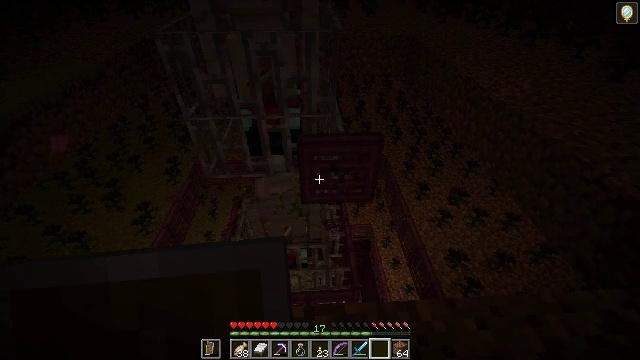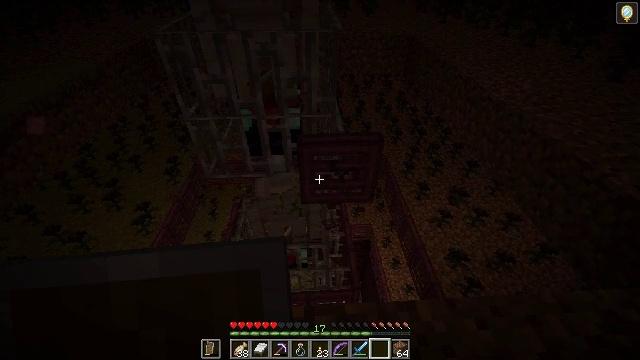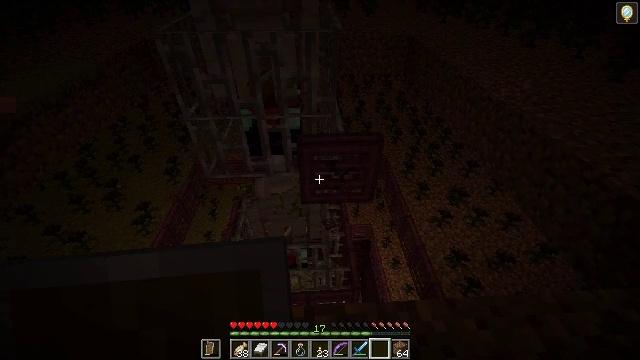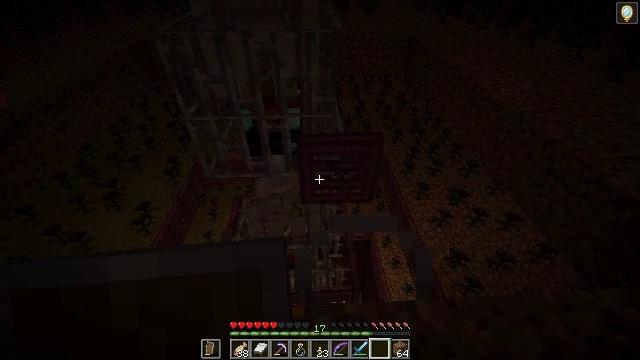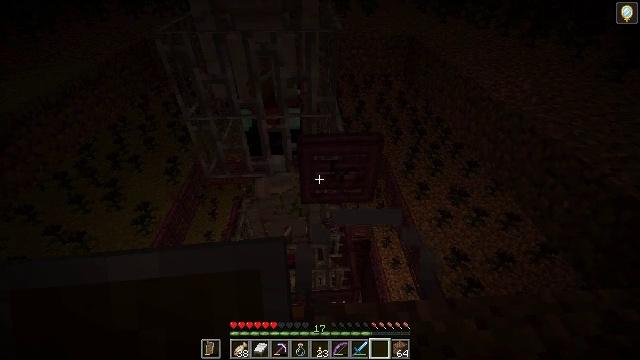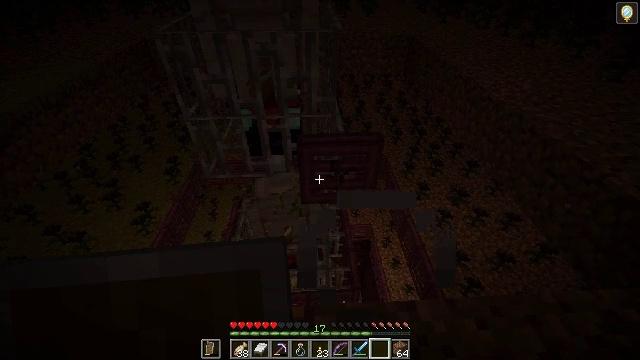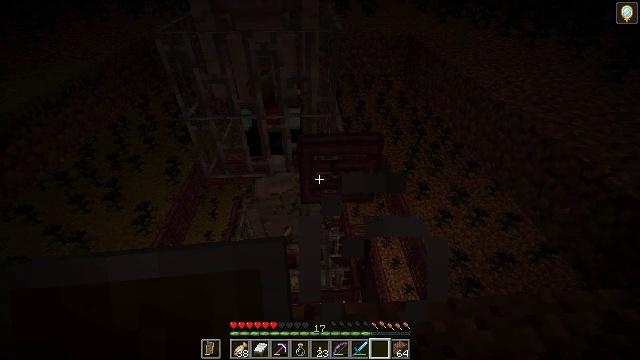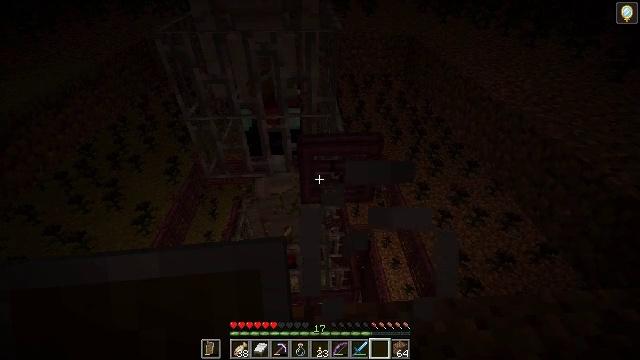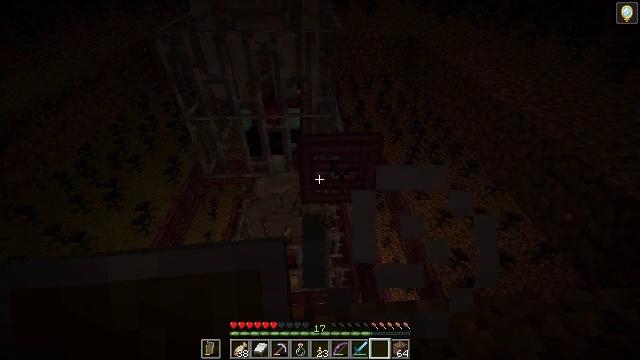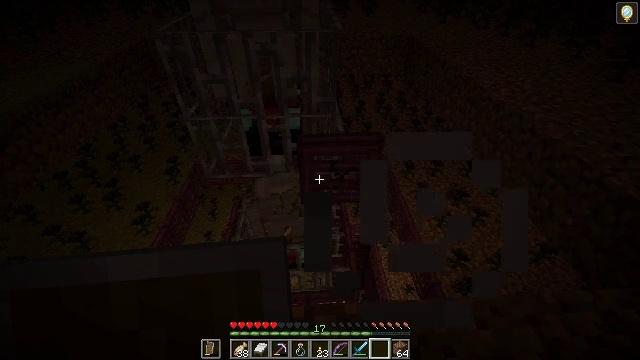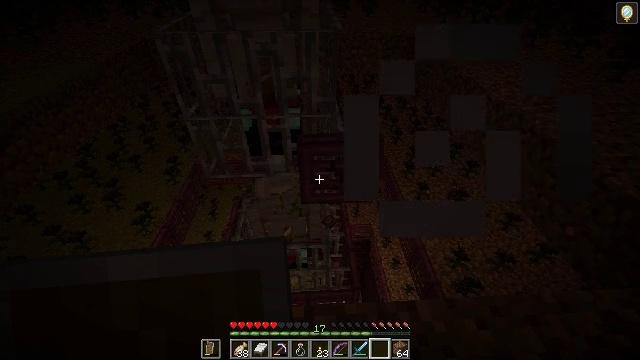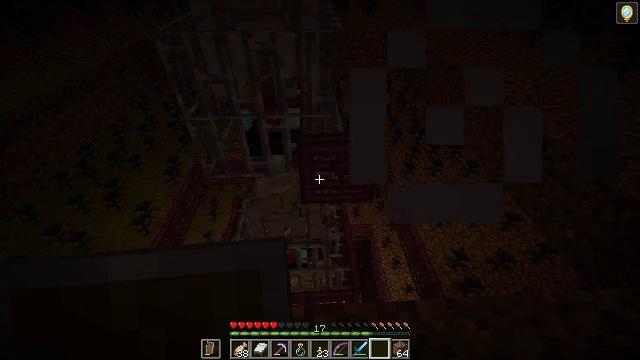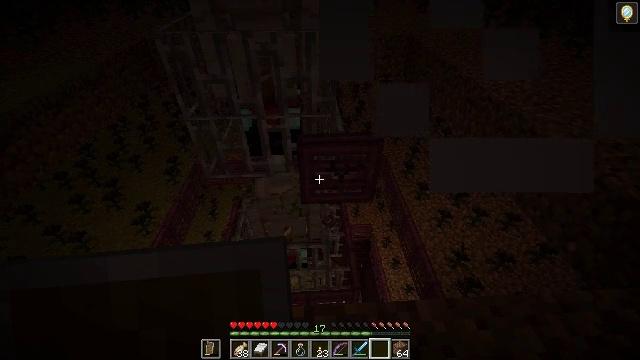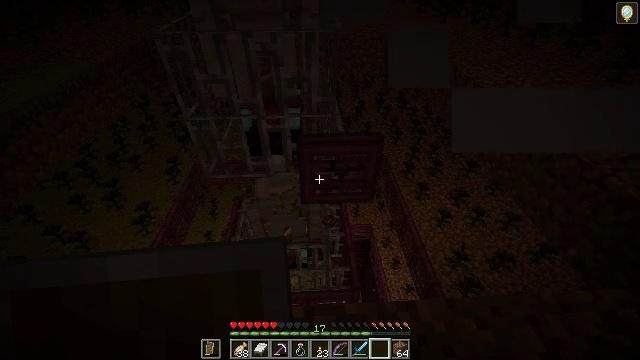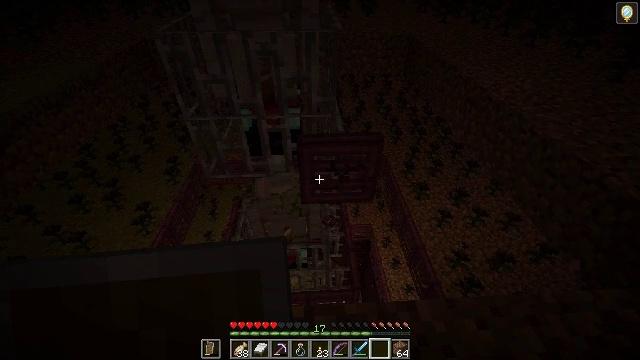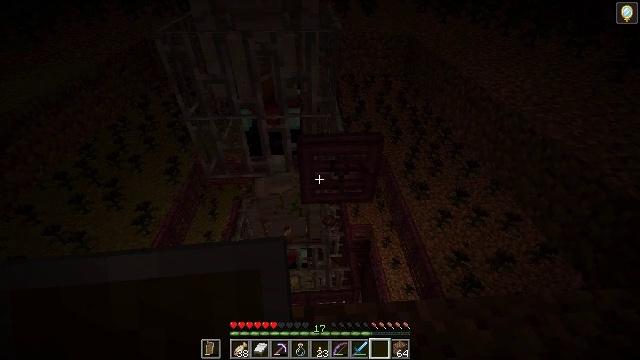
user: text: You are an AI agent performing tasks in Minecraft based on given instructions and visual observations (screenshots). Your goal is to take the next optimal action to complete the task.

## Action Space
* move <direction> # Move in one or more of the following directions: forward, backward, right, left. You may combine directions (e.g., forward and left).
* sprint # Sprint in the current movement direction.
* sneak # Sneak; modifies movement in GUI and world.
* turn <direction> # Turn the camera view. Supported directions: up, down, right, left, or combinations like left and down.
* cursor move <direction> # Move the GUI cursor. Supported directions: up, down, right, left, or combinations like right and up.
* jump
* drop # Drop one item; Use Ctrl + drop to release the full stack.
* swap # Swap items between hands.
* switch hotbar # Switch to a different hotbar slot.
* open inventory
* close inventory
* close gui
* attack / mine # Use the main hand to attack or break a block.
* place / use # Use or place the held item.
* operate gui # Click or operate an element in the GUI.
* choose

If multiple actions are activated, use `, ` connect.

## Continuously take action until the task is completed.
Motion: motion action
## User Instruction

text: Attack the crimson trapdoor to break it.
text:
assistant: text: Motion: attack / mine
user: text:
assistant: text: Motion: attack / mine
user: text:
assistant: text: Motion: attack / mine
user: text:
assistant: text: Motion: attack / mine
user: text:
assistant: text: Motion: attack / mine
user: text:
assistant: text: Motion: attack / mine
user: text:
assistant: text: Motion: attack / mine
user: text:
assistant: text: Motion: attack / mine
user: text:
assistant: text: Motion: attack / mine
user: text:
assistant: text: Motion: attack / mine
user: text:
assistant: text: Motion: attack / mine
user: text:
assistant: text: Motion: attack / mine
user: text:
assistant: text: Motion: attack / mine
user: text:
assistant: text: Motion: attack / mine
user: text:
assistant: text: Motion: attack / mine
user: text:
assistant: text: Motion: attack / mine
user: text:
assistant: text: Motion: attack / mine
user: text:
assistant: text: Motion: attack / mine
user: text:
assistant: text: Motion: attack / mine
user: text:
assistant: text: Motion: attack / mine
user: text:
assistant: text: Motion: attack / mine
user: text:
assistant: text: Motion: attack / mine
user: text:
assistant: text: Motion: attack / mine
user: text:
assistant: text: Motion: attack / mine
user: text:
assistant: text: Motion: attack / mine
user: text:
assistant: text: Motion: attack / mine
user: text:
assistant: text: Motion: attack / mine
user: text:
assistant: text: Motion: attack / mine
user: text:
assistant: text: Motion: attack / mine
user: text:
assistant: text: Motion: attack / mine